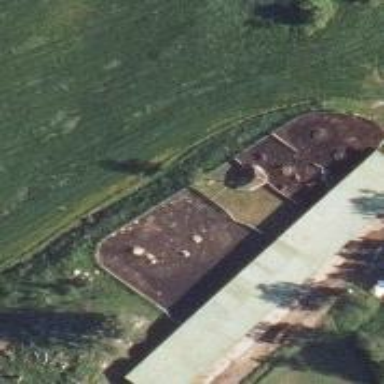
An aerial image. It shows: Farmyard area.